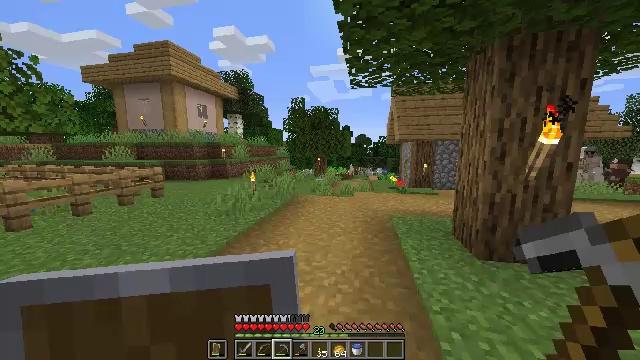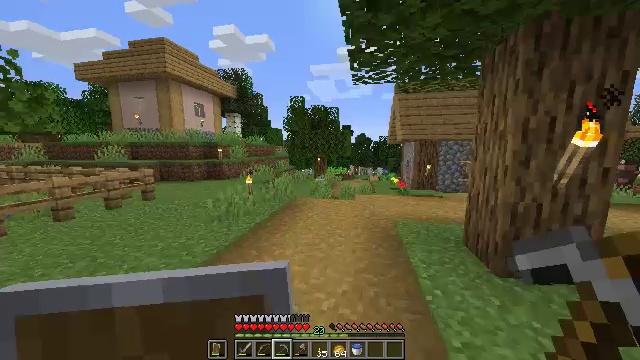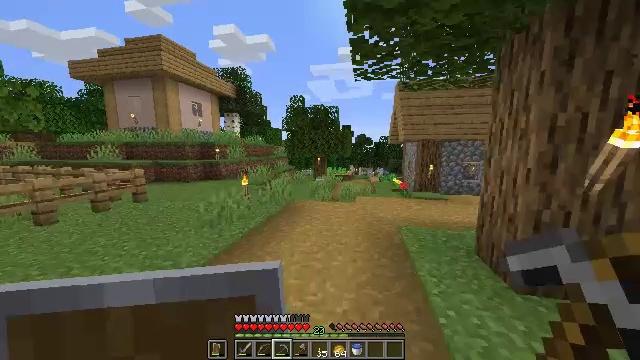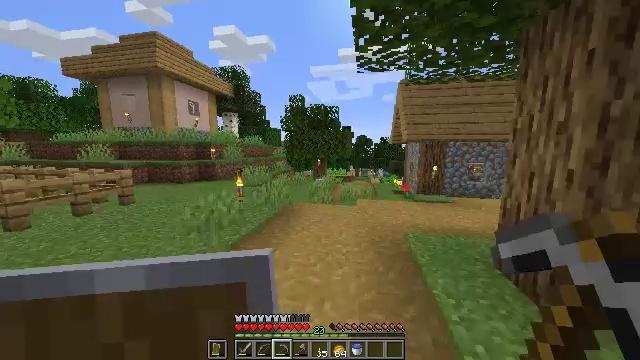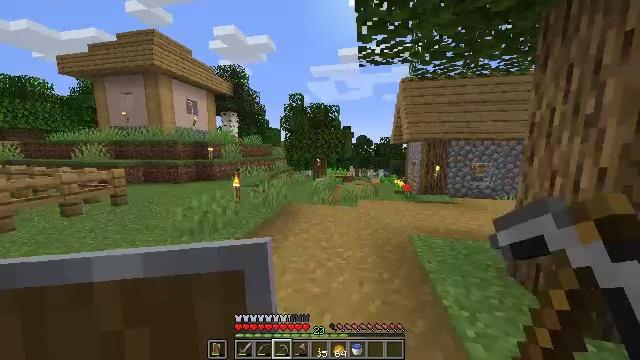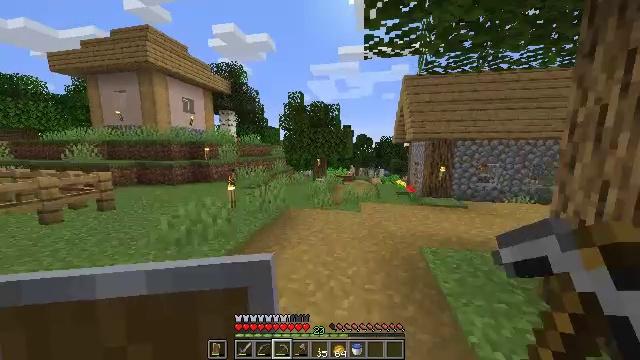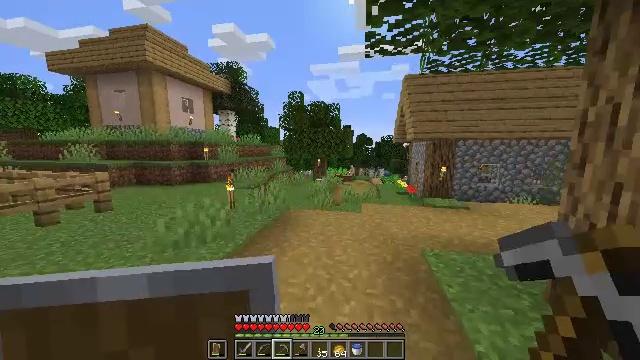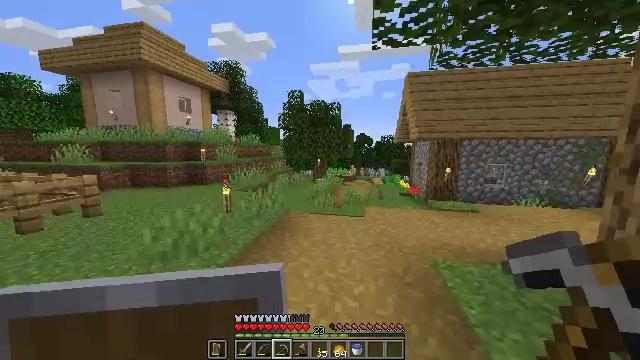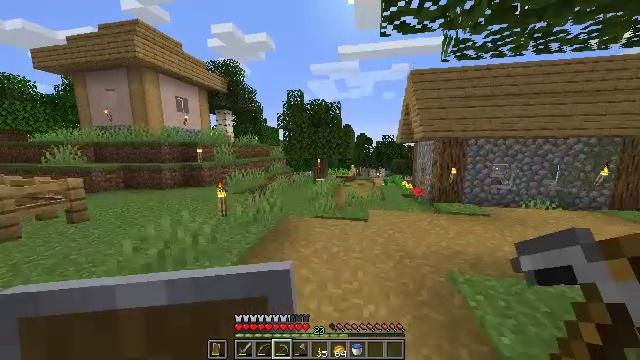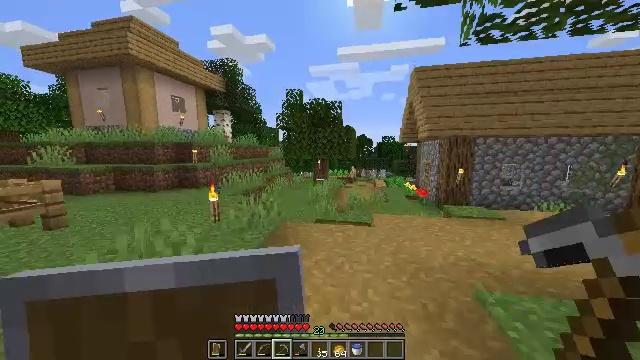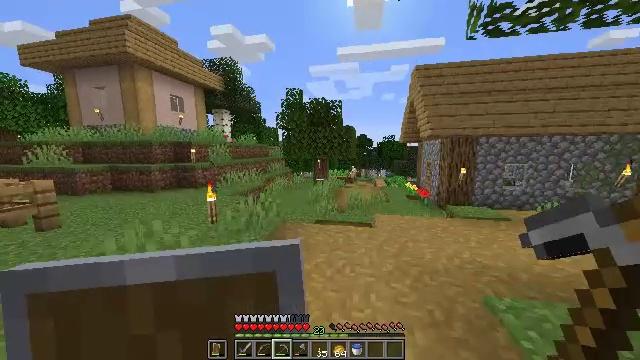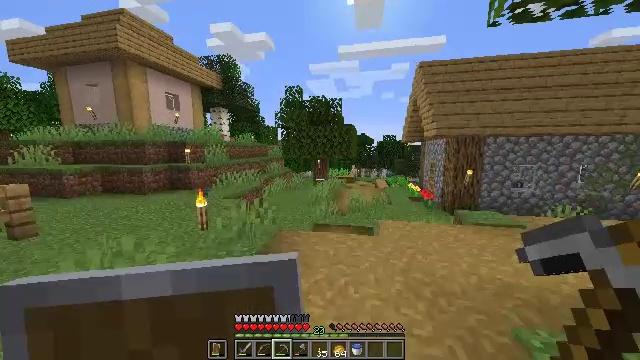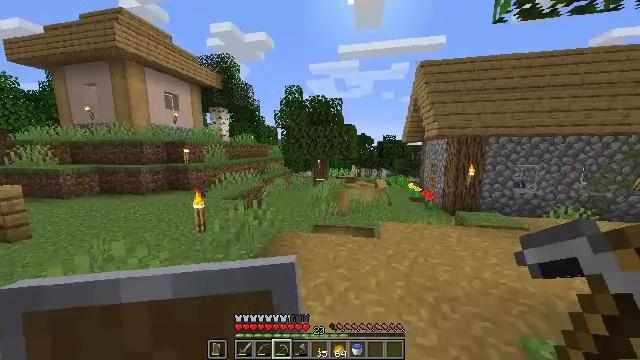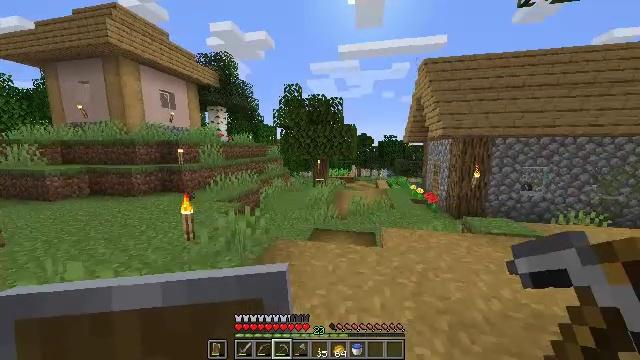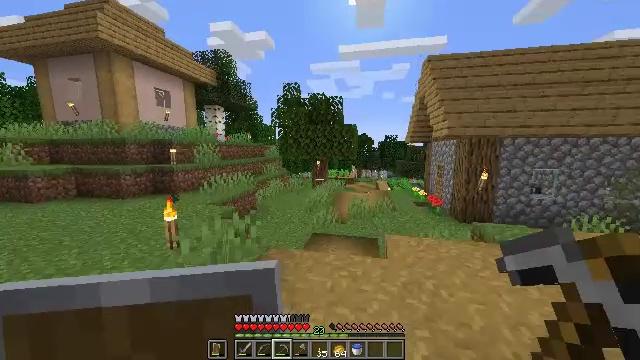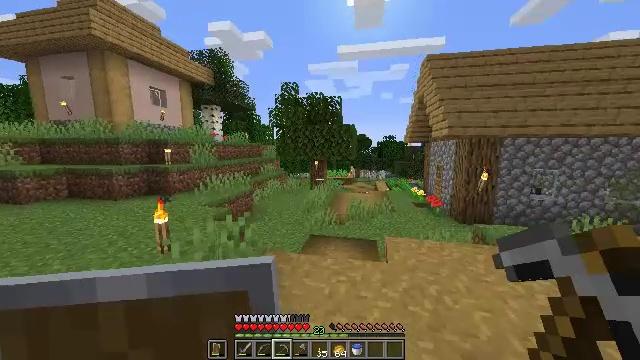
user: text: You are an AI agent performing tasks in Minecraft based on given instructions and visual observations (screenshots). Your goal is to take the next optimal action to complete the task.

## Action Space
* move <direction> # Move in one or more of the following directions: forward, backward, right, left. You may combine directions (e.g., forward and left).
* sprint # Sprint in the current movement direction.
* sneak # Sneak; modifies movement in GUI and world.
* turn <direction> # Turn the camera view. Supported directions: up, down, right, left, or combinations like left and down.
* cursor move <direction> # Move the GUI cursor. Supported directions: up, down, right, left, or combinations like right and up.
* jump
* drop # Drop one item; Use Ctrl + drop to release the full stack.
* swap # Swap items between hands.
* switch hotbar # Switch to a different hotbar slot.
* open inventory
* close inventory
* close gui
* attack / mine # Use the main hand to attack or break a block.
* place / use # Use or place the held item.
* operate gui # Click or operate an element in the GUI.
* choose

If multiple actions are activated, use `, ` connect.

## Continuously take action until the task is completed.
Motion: motion action
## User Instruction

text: Craft a magenta bed by combining magenta wool and planks.
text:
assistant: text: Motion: move forward
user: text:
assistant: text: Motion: move forward
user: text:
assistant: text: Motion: move forward
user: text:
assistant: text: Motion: move forward
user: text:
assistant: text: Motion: move forward
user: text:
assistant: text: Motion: move forward
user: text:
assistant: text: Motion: move forward
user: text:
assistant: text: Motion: move forward
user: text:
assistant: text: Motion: move forward
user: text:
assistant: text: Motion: move forward
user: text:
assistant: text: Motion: move forward
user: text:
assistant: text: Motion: move forward
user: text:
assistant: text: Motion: move forward
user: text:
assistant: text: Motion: move forward
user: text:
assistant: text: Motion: move forward
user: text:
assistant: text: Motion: move forward, turn right and down
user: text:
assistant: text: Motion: move forward
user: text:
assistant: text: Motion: move forward
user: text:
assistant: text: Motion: move forward, jump
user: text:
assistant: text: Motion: move forward, jump
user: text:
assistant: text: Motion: move forward, jump
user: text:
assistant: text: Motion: move forward
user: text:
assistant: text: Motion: move forward
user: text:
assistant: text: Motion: move forward
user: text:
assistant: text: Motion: move forward
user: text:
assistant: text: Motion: move forward
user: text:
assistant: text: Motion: move forward
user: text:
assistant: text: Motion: move forward
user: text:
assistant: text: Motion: move forward
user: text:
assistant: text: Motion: move forward